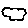
Label: cloud